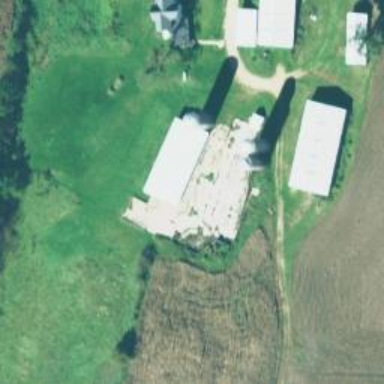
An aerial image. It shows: Silo building.